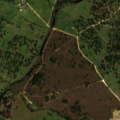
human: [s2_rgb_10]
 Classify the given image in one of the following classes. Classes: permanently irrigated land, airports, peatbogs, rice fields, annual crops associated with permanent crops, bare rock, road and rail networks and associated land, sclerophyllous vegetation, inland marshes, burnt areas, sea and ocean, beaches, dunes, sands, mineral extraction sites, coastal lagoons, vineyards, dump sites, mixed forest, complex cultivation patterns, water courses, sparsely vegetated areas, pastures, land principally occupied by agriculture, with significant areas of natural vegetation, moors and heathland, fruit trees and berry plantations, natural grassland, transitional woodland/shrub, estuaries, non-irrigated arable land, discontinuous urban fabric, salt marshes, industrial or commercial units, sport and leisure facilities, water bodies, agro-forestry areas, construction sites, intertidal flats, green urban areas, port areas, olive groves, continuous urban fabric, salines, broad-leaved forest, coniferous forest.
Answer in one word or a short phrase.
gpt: non-irrigated arable land, pastures, agro-forestry areas, broad-leaved forest, transitional woodland/shrub